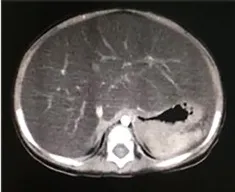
Clinical features and genetic sequencing data of the patient. (D) Sanger sequencing shows that the patient harbored homozygous mutations (c.454C>T, p. Q152*) in exon 6. The patient's parents and brother were all heterozygous for this mutation.
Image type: radiology (ct)